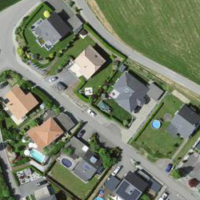
EUNIS habitat code: 54
Species observed at this site:
Buxus sempervirens